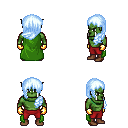
a pixel art fantasy rpg character, male body template, orc, green skin, green cape, red pants, white cyan left-swept hairstyle, gold gloves, brown shoes, four views (front, back, left, right), 2x2 character sprite sheet, small pixel art, hard edges, no anti-aliasing